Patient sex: M
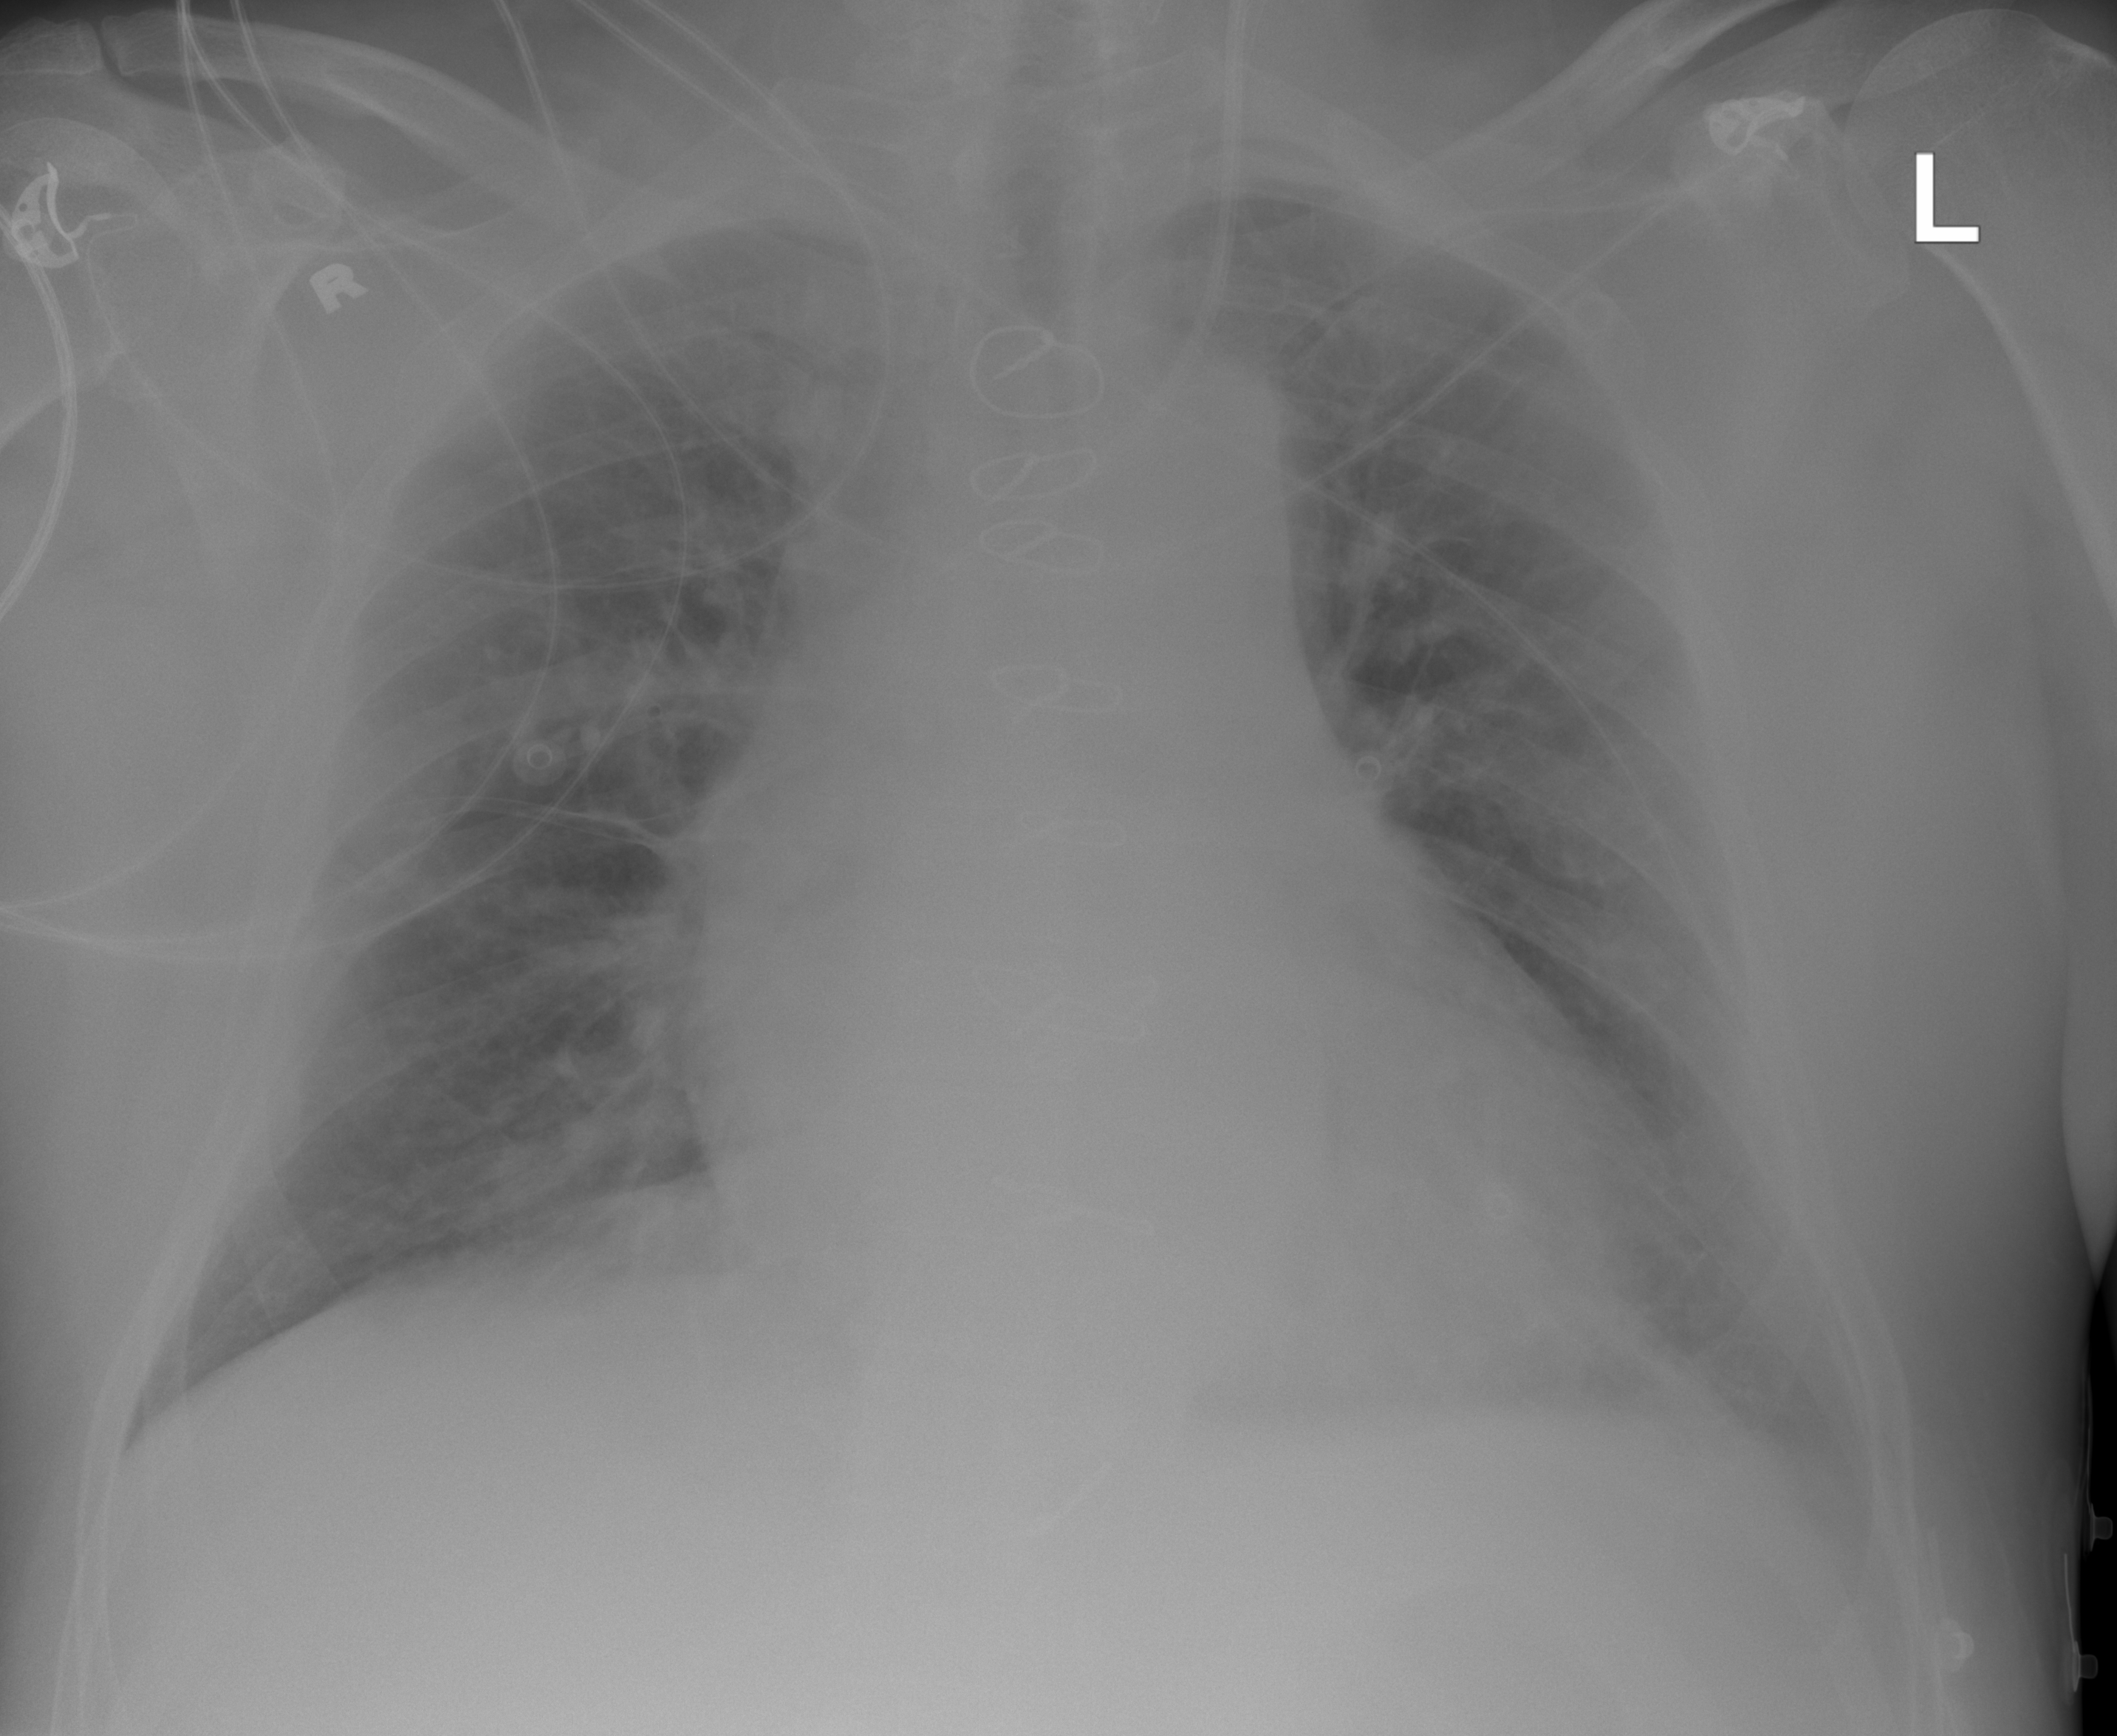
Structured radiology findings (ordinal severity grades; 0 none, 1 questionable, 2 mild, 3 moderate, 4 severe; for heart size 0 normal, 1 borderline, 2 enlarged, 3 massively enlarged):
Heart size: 2
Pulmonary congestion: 2
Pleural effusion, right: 0
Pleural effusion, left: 0
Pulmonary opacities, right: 1
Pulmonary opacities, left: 0
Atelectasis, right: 0
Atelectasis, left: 0